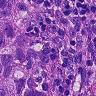
Metastatic tissue present: yes